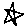
Label: star